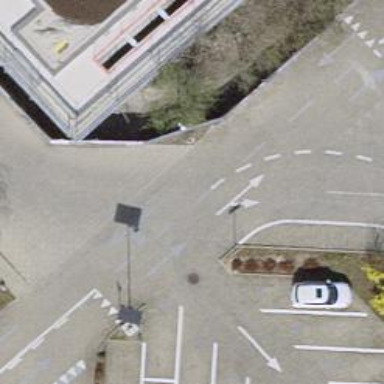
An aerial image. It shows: Parking aisle designated as service road.